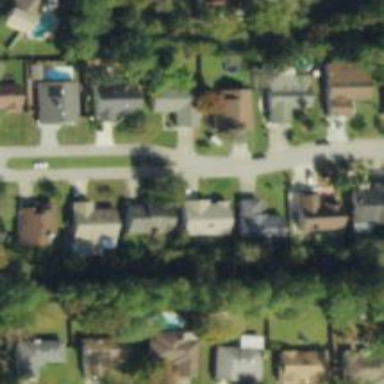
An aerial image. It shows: Residential road.